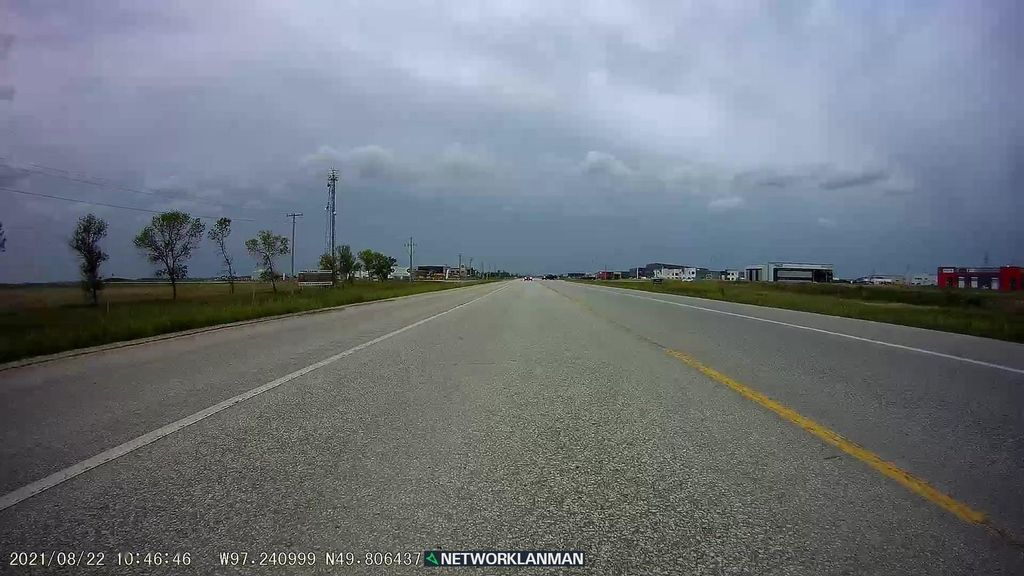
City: winnipeg